Interaction volume radius: 5 \u00c5
Interaction volume height: 10 \u00c5
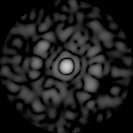
Disorder parameter: 0.797